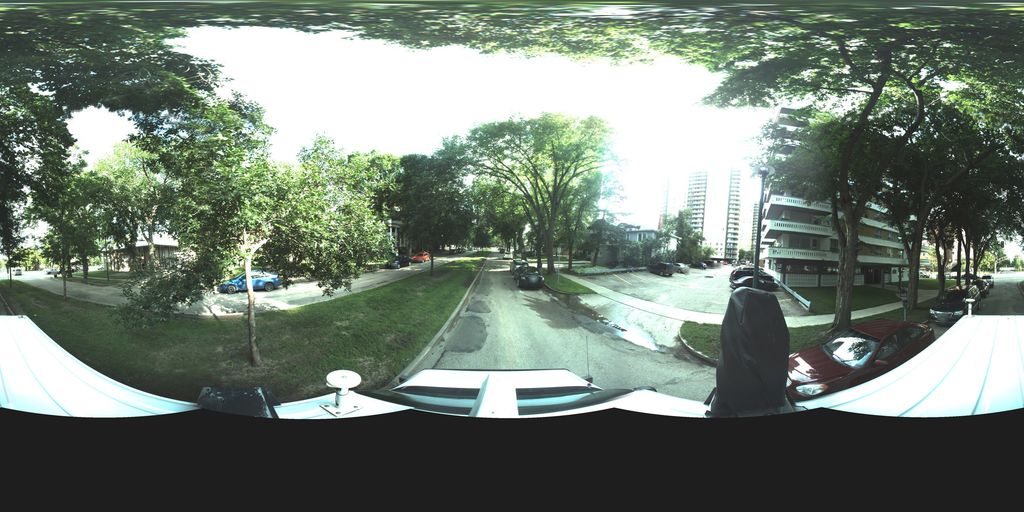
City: saskatoon